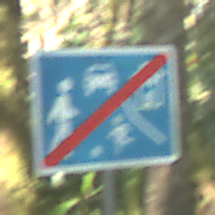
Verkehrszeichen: EndeVerkehrsberuhigterBereich
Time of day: Midday
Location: Outdoor (Nature)
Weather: Clear
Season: NotSpecified
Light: Natural